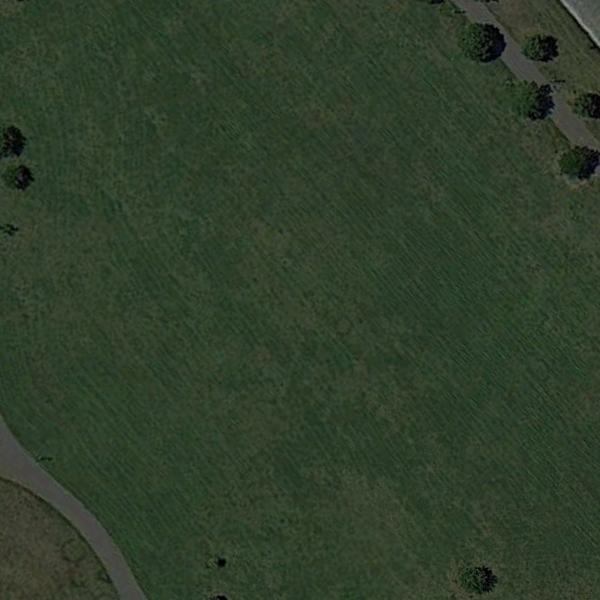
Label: Meadow